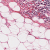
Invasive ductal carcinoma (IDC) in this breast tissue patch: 0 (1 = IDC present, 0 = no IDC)